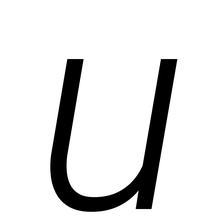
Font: Roboto-Italic_Light_Italic